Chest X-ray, PA view. Patient: 41 years old, sex M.
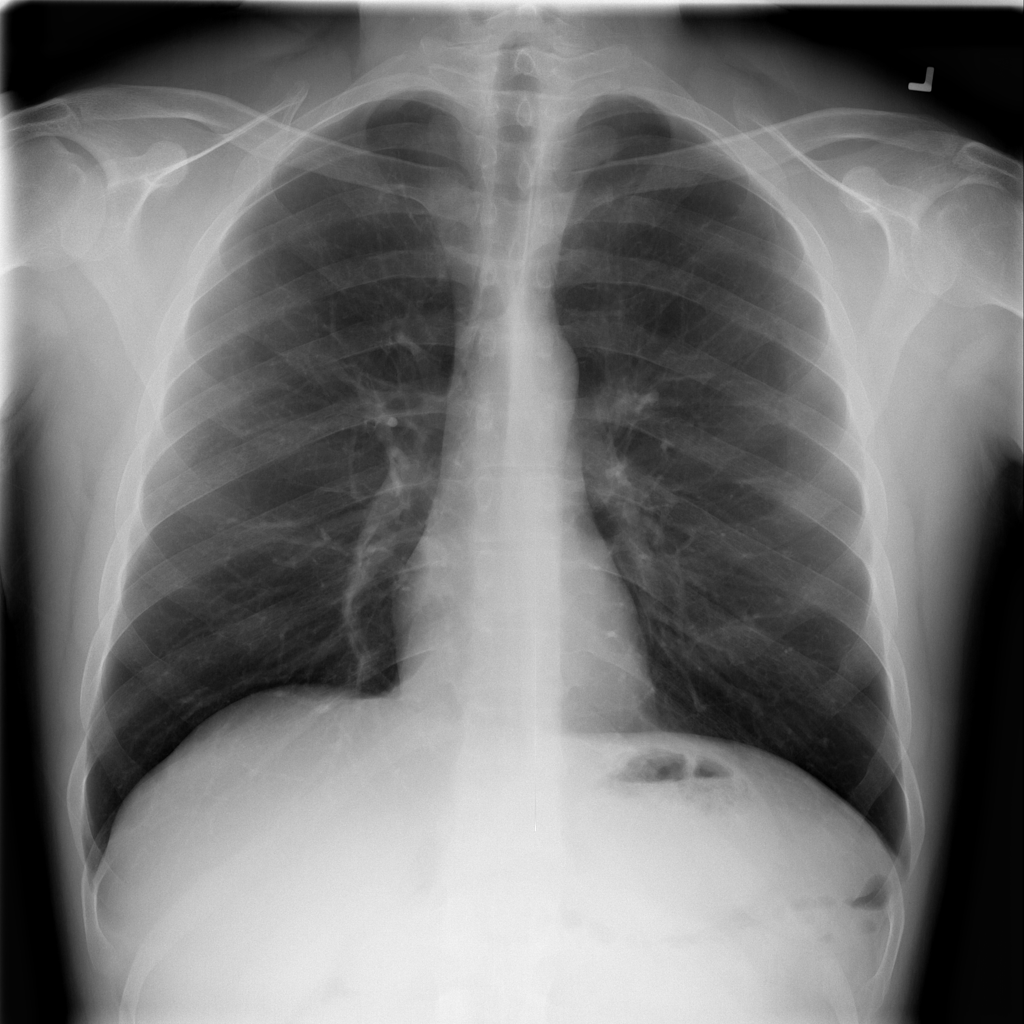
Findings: No Finding